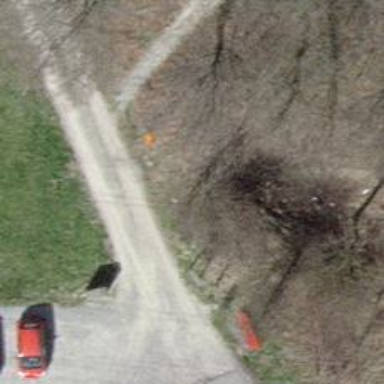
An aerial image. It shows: Aerial marker.